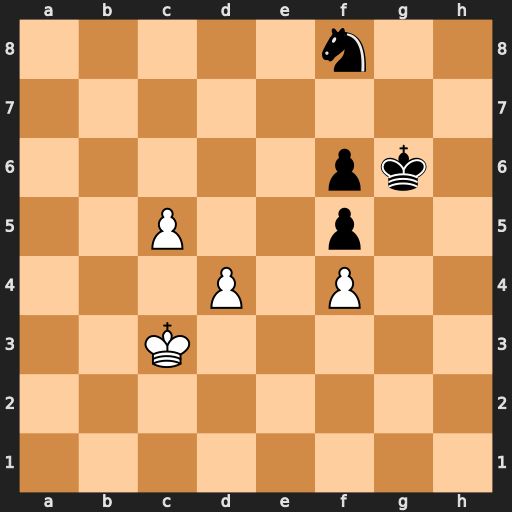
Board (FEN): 5n2/8/5pk1/2P2p2/3P1P2/2K5/8/8
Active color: w
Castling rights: -
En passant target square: -
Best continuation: c6 Ne6 d5